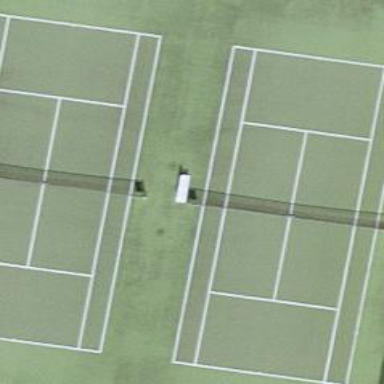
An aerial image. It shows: Tennis court on pitch.